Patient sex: M
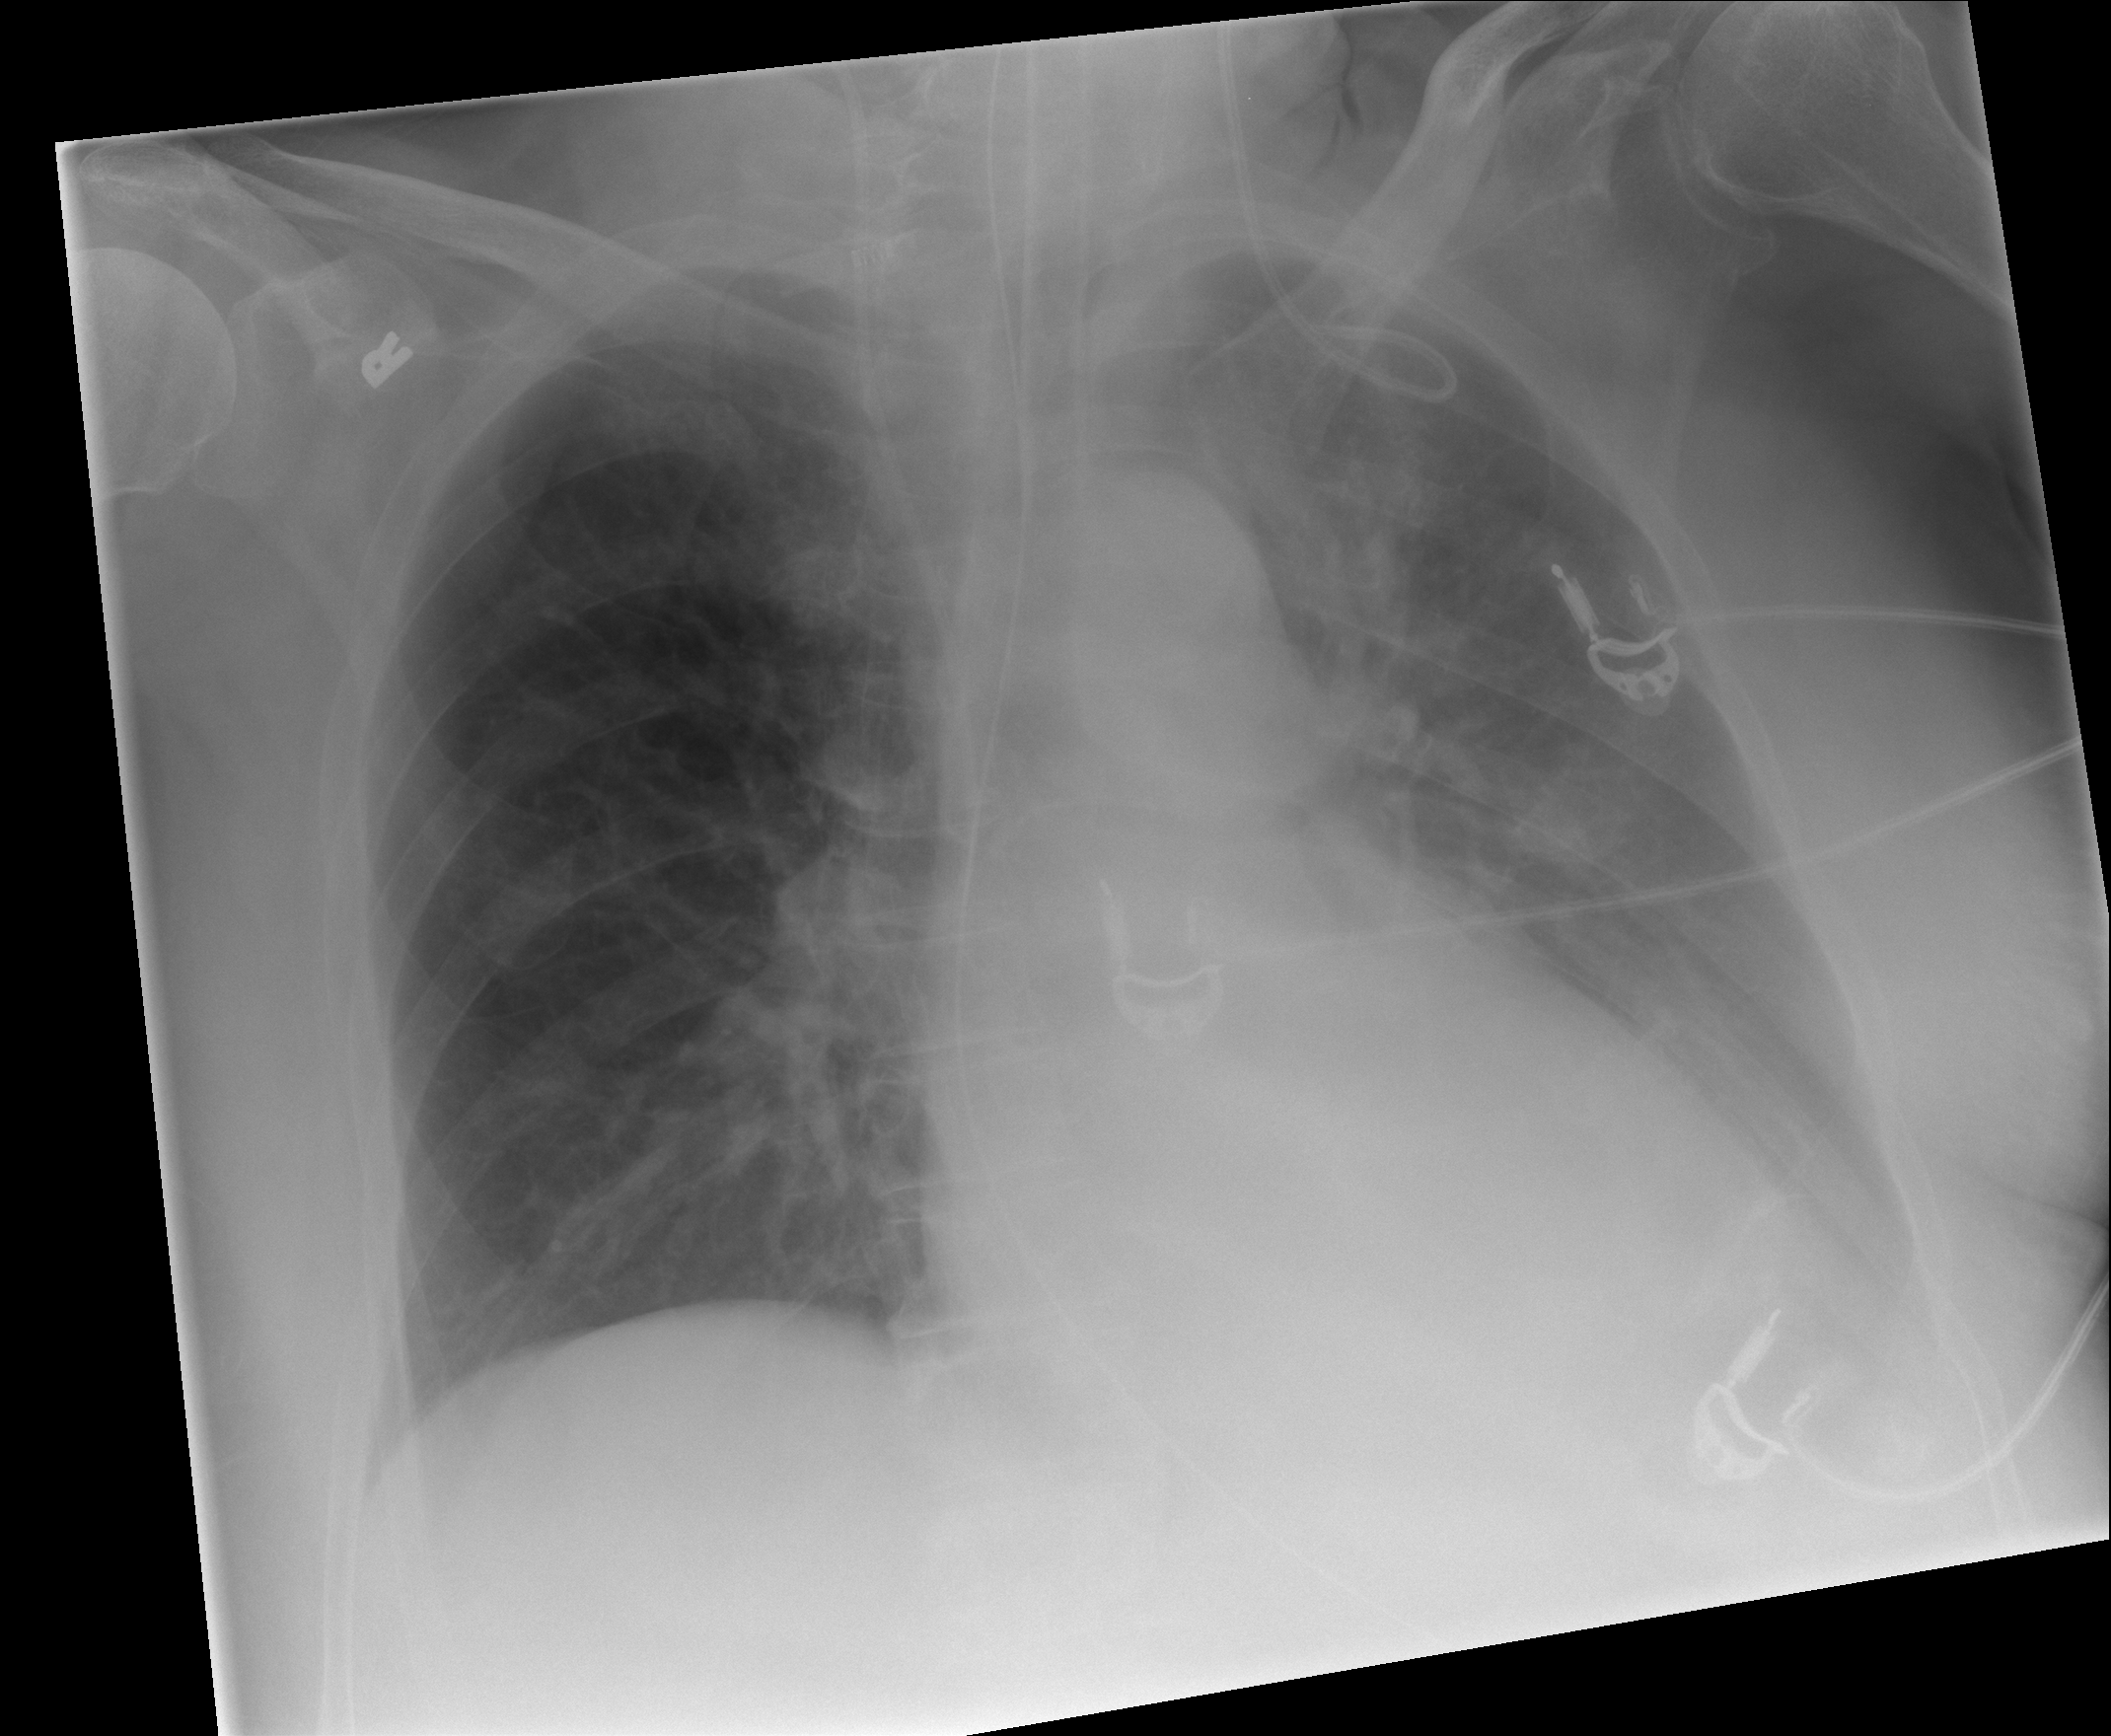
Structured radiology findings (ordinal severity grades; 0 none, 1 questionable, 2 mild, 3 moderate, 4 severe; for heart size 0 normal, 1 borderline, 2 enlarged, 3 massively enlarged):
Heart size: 1
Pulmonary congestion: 0
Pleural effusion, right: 0
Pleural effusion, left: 2
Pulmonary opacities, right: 0
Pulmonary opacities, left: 2
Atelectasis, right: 0
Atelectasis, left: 2